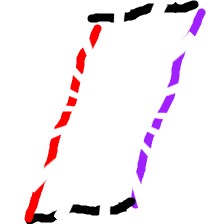
Shape: parallelogram